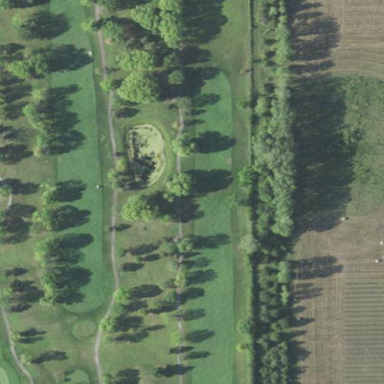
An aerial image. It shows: Golf rough area.